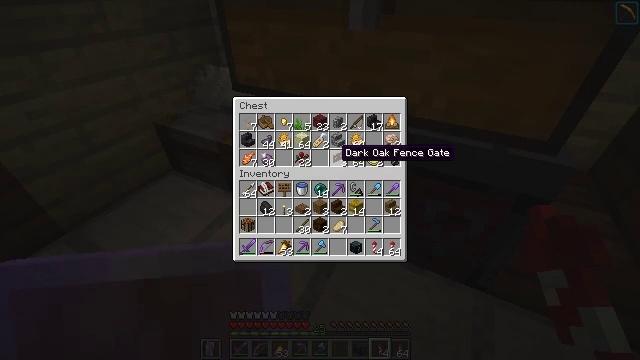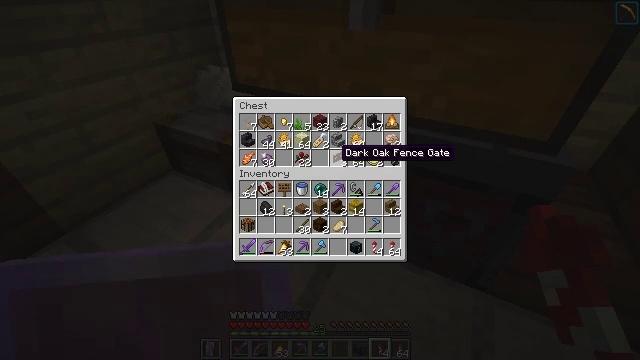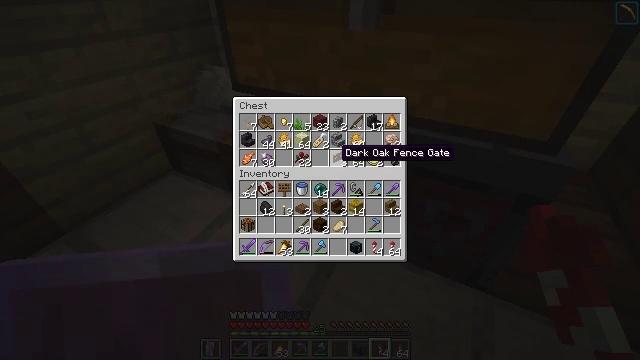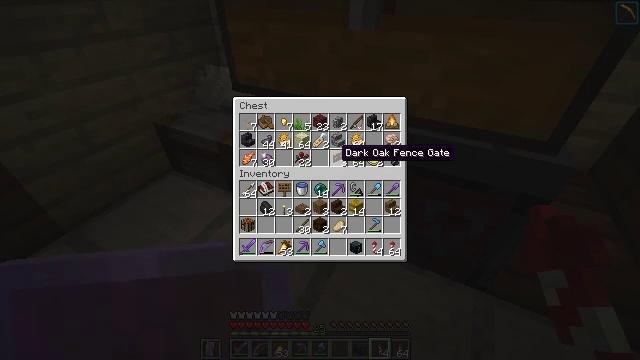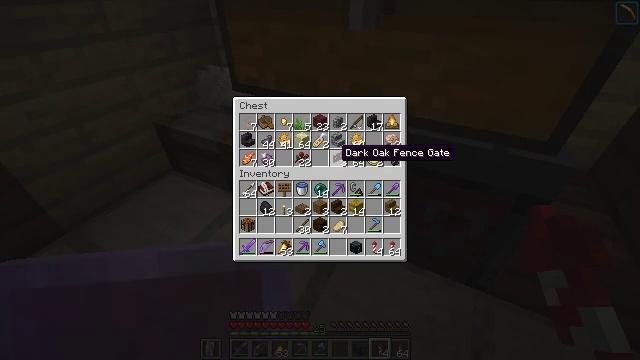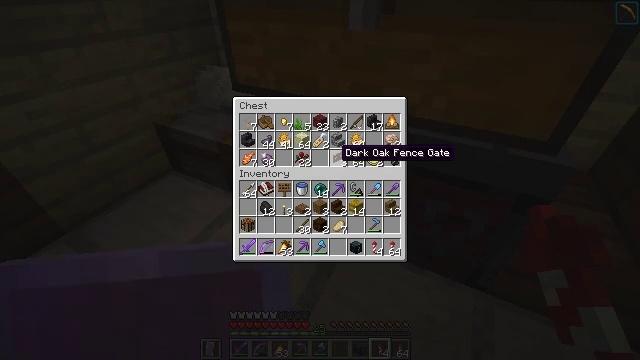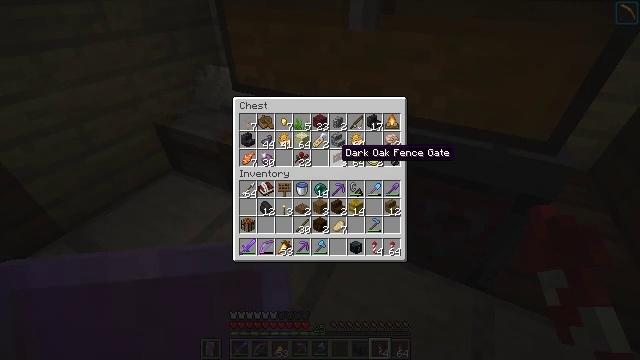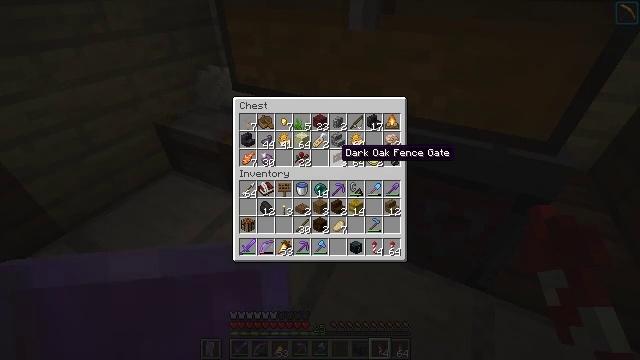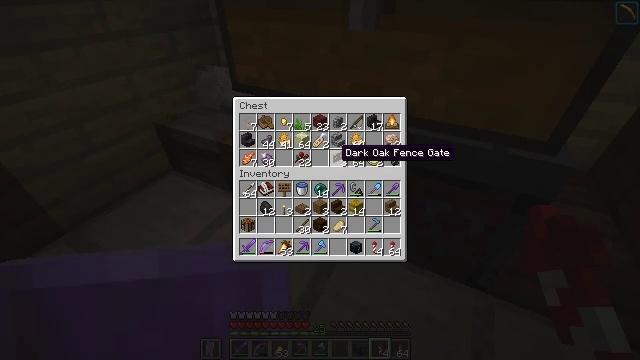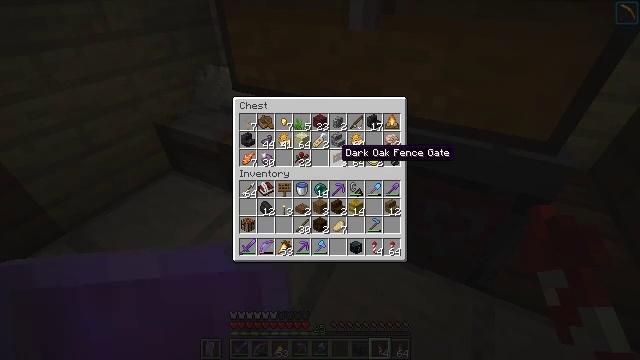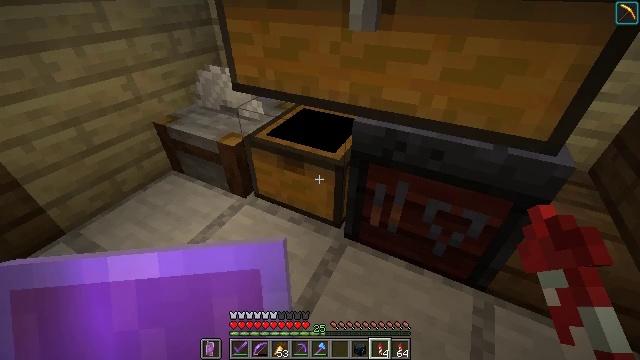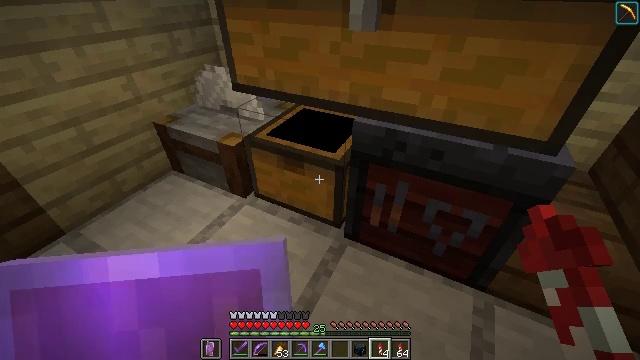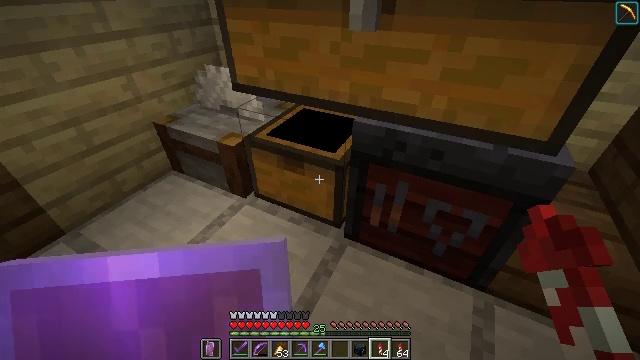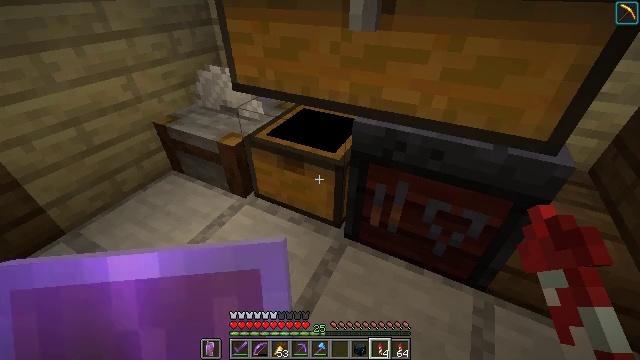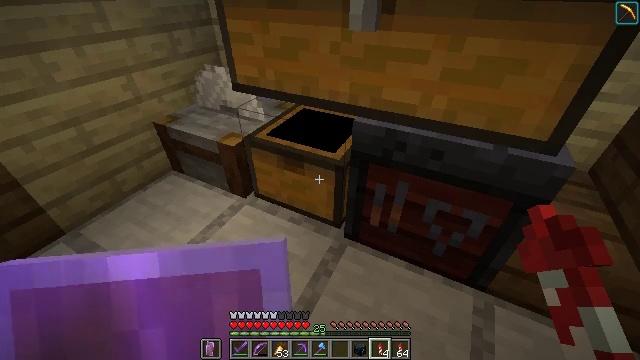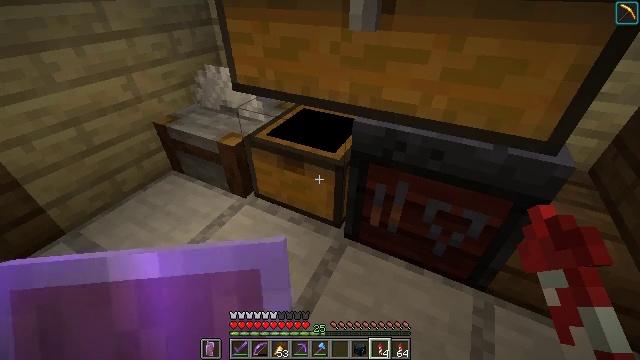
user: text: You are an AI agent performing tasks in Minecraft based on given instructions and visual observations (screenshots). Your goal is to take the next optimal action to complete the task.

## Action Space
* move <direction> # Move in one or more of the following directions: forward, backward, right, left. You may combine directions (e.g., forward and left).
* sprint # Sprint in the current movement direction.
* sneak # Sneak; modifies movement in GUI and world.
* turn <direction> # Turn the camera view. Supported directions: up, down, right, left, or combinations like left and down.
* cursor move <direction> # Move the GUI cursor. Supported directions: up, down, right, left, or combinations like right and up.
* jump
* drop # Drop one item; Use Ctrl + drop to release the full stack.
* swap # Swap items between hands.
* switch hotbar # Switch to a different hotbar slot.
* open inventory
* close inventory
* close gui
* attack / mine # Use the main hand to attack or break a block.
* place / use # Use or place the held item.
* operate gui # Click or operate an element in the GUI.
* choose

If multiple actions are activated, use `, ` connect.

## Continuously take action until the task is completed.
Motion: motion action
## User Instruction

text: Collect the brown shulker box for storage.
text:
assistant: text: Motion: no_op
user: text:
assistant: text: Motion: no_op
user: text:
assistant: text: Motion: no_op
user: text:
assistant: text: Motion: no_op
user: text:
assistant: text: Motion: no_op
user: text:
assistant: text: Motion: no_op
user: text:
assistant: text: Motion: no_op
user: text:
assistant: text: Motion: no_op
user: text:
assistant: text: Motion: no_op
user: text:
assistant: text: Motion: no_op
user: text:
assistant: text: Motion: close gui
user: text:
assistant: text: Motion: no_op
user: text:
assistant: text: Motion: no_op
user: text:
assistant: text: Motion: no_op
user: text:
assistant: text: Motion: no_op
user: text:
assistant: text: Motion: turn right and up
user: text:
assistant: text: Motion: turn right and up
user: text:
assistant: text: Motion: move forward
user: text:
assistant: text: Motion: move forward
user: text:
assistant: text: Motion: move forward
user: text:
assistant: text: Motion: move forward, turn left and up
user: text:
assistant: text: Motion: move forward, turn left and up
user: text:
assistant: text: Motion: move forward
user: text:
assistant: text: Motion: move forward
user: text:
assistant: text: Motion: move forward, jump
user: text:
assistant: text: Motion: move forward, sprint, jump
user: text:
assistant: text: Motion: move forward, sprint, jump
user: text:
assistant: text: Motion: move forward, sprint, turn left, jump
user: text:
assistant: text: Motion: move forward, sprint, turn left and up, jump
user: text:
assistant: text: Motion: move forward, sprint, turn left and up, jump